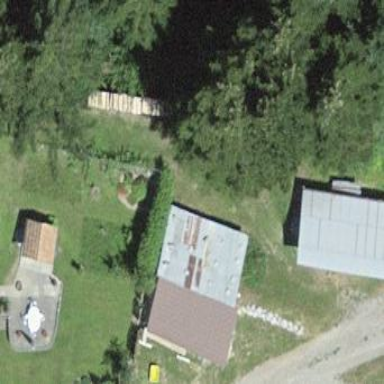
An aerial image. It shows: Shed.